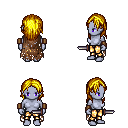
a pixel art fantasy rpg character, female body template, dark elf, purple skin, brown tattered cape, gold greaves, blonde long hairstyle, leather bracers, dagger, four views (front, back, left, right), 2x2 character sprite sheet, small pixel art, hard edges, no anti-aliasing